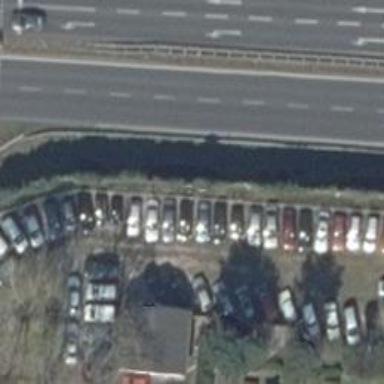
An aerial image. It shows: Car shop within retail area.